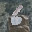
Label: 6